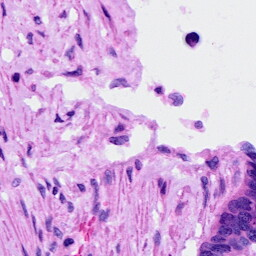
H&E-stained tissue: Ovarian